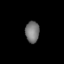
Tissue: lung
Cell type: Others
Senescence score: 0.5802
Nuclear area (px): 293
Mean DAPI intensity: 118.082